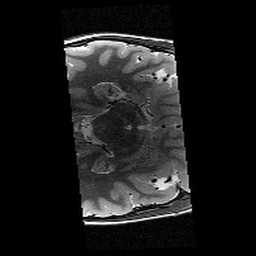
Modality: T2w
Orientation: axial
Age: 12
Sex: female
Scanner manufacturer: siemens
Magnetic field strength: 3 T
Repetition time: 9.23 s
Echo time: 0.067 s